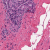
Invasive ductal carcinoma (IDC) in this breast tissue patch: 0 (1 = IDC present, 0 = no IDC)